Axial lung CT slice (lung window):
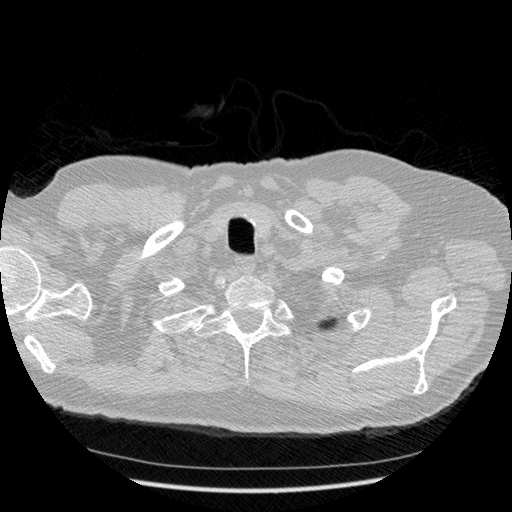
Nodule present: no